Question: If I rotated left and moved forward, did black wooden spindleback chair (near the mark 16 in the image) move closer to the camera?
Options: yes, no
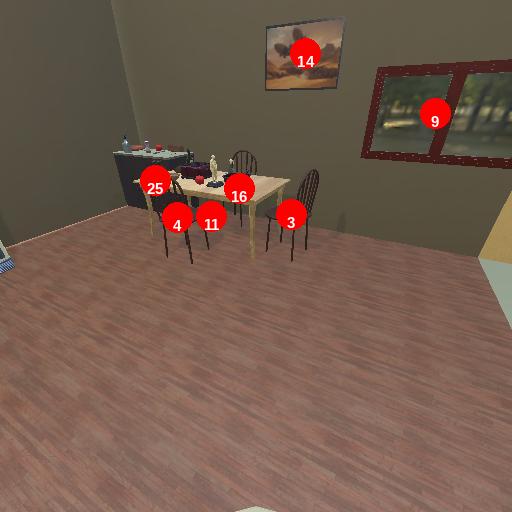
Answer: yes